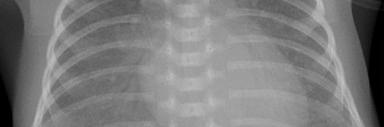
Diagnosis: PNEUMONIA